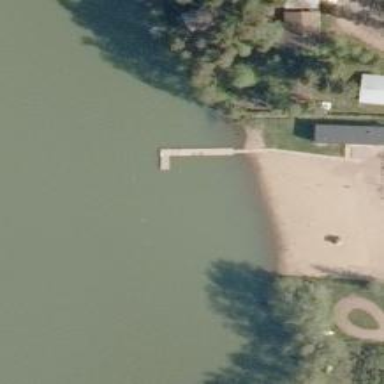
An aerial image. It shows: Swimming facility that is open seasonally in winter.